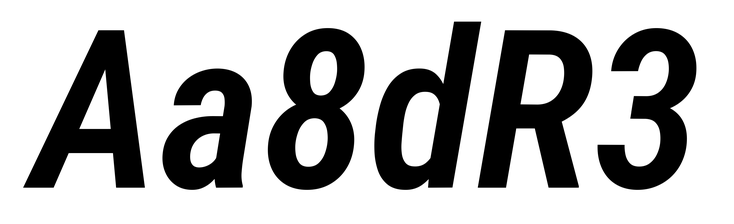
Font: Roboto-Italic_Condensed_SemiBold_Italic